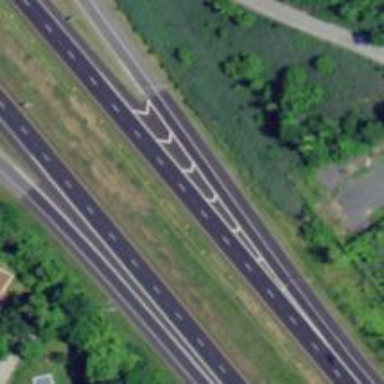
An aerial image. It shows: Asphalt motorway.